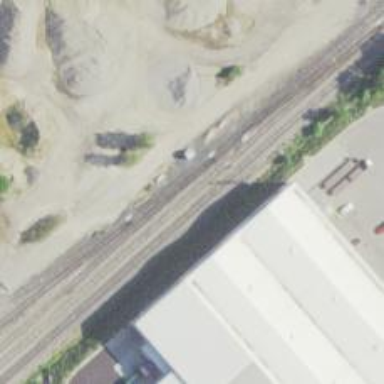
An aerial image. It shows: Railway siding with rails.